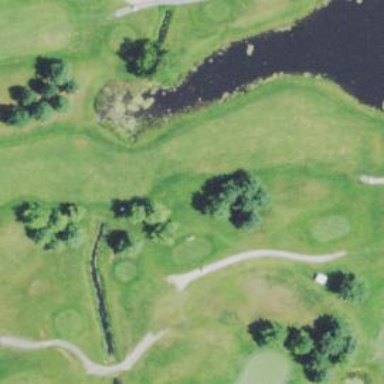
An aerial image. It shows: View of golf hole.